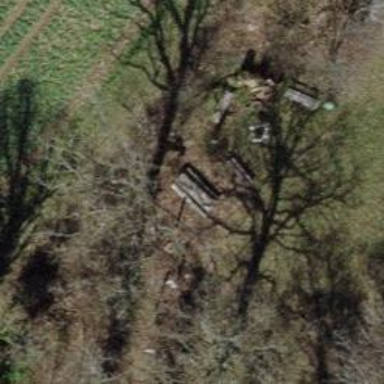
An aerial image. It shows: Bench for seating.